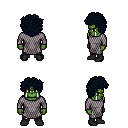
a pixel art fantasy rpg character, male body template, orc, green skin, chain mail, metal pants, raven curly afro hairstyle, black shoes, four views (front, back, left, right), 2x2 character sprite sheet, small pixel art, hard edges, no anti-aliasing